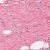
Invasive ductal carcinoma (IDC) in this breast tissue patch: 0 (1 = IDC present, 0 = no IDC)